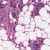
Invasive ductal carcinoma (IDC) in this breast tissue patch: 1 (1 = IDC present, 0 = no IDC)